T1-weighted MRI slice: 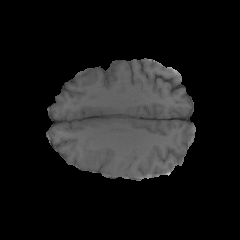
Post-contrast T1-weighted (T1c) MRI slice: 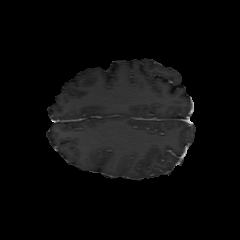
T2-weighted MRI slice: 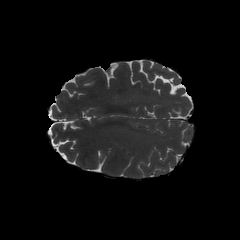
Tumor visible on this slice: no